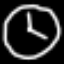
Label: clock